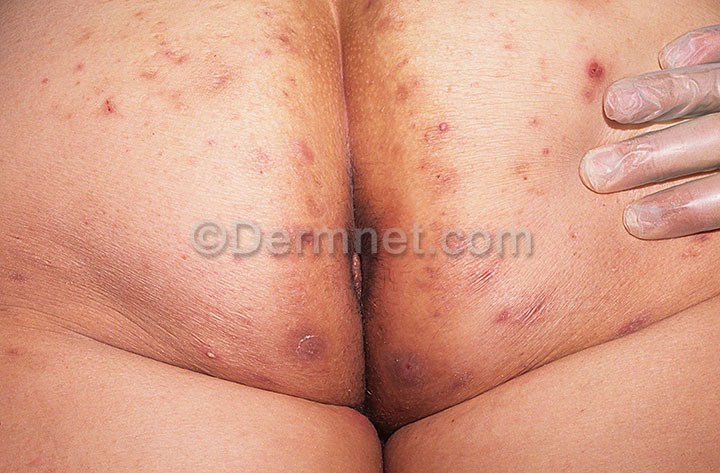
Disease: Acne and Rosacea Photos